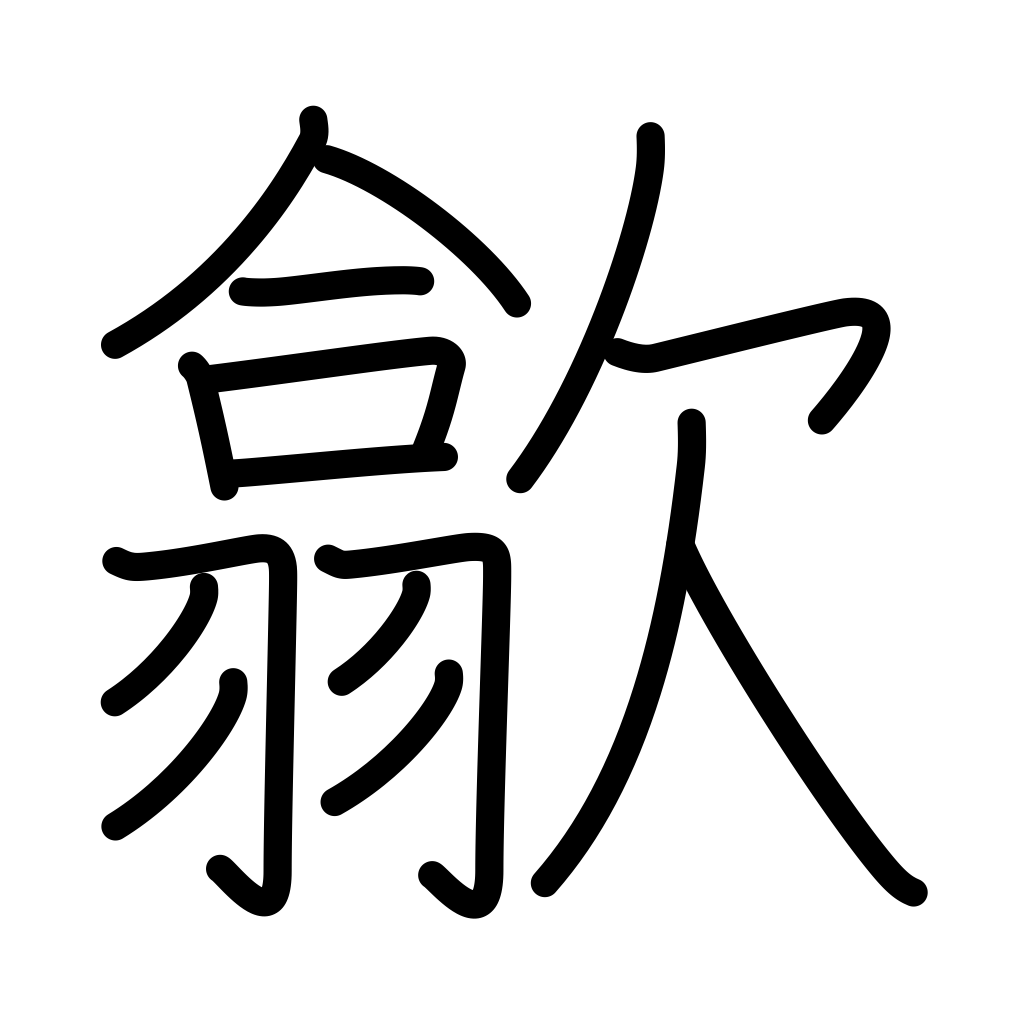
Meaning: come together, meet, put away, store